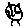
Label: cat